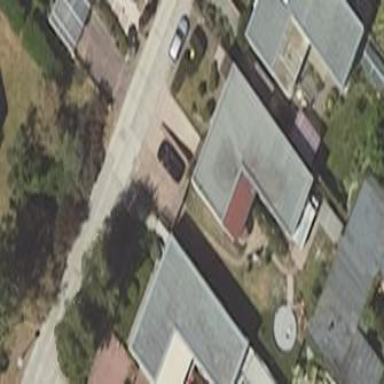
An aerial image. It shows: Simple and straightforward house.